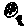
Label: moon